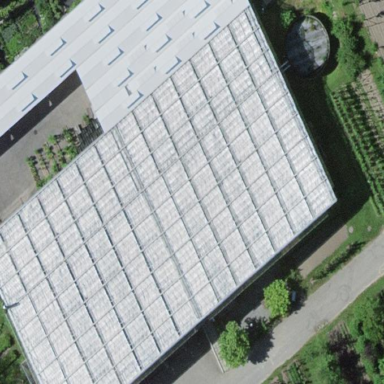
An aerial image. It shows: Greenhouse.